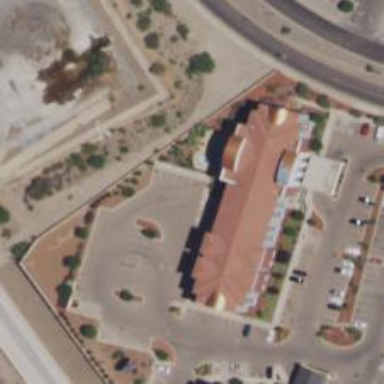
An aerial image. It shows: Hotel building.